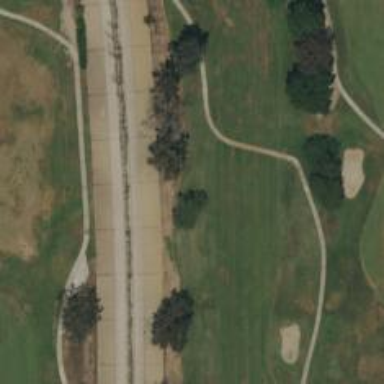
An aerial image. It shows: View of golf hole.